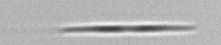
Label: pennate_Pseudo-nitzschia